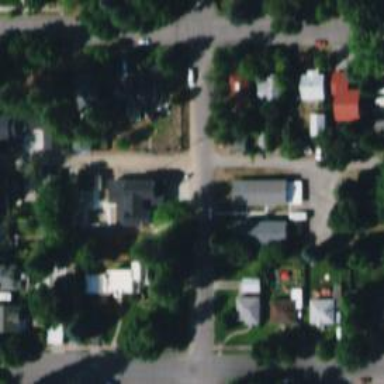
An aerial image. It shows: Alley classified as service road.